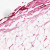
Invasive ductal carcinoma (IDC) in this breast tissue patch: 0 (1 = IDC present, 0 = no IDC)